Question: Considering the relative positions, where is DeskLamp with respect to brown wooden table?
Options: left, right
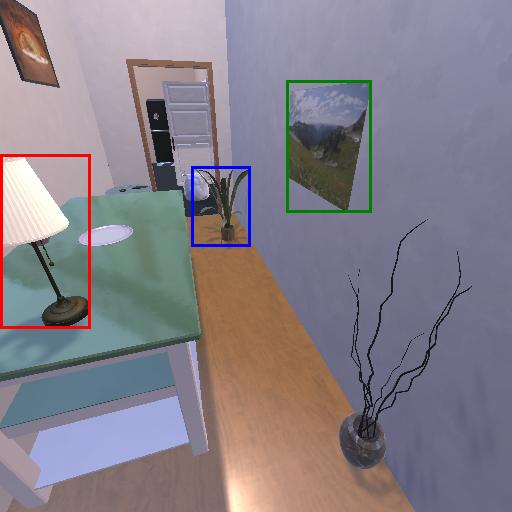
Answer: left